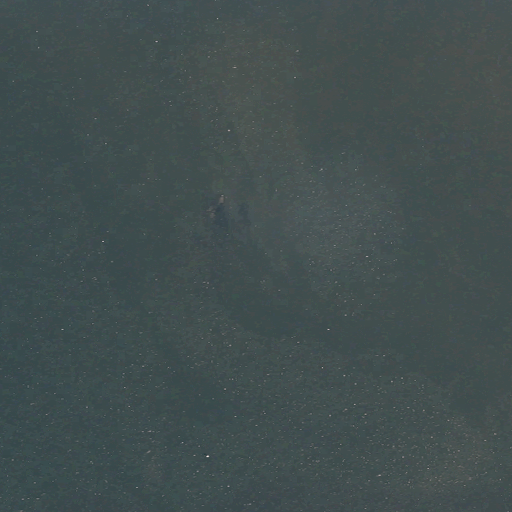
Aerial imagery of bar in Maine named Halftide Ledge containing only open water